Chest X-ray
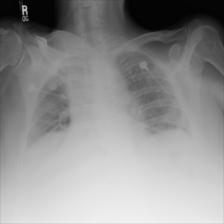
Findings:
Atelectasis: negative
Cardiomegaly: negative
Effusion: negative
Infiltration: negative
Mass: negative
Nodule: negative
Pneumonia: negative
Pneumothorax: negative
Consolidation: negative
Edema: negative
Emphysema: negative
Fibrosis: negative
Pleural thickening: negative
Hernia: negative